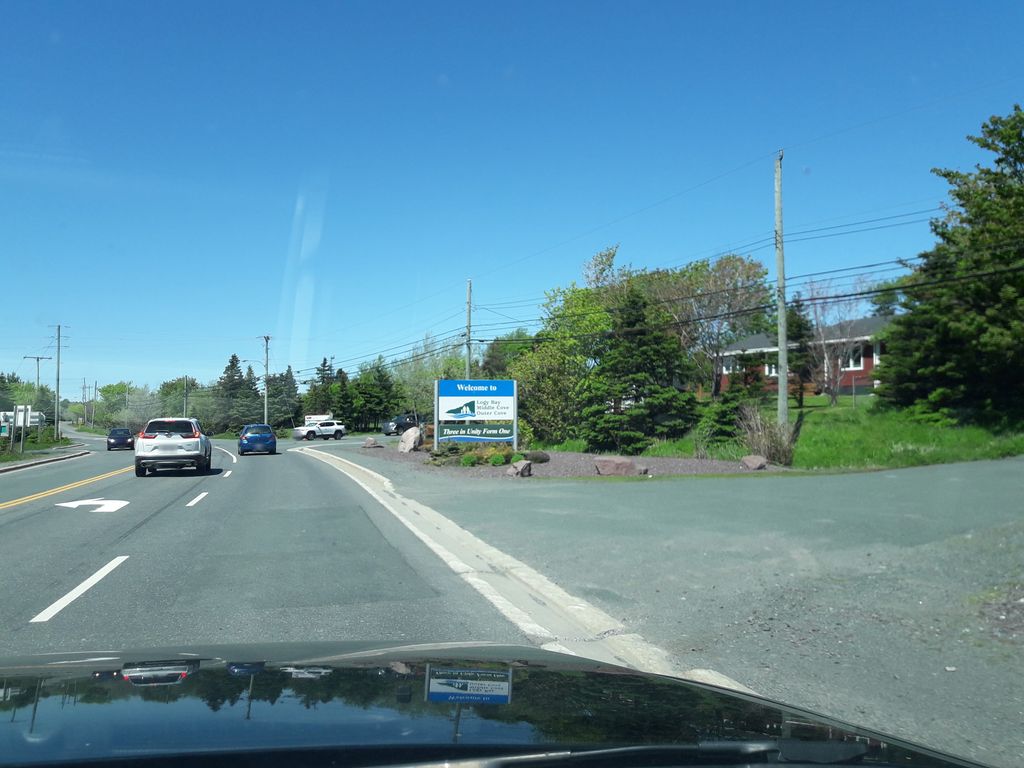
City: st_johns